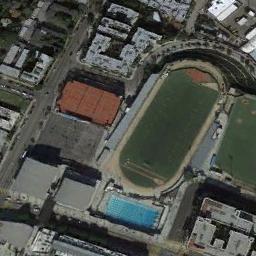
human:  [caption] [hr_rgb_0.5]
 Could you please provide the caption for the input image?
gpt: To the left of the track is the green field .

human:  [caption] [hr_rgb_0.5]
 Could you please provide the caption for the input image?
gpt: There are many buildings next to the ground track field .

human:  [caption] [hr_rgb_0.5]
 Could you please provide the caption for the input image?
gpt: A track and field is built in the middle of a residential area, Next to the lawn .

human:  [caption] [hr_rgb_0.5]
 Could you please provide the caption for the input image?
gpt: The ground track field is surrounded by some high-rise buildings and some other sports areas are next to the ground track field .

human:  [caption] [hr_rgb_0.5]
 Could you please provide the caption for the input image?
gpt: A ground track field with a yellow track beside a brown building .